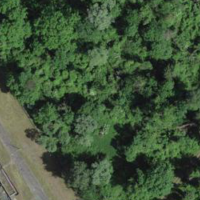
EUNIS habitat code: 24
Species observed at this site:
Impatiens parviflora